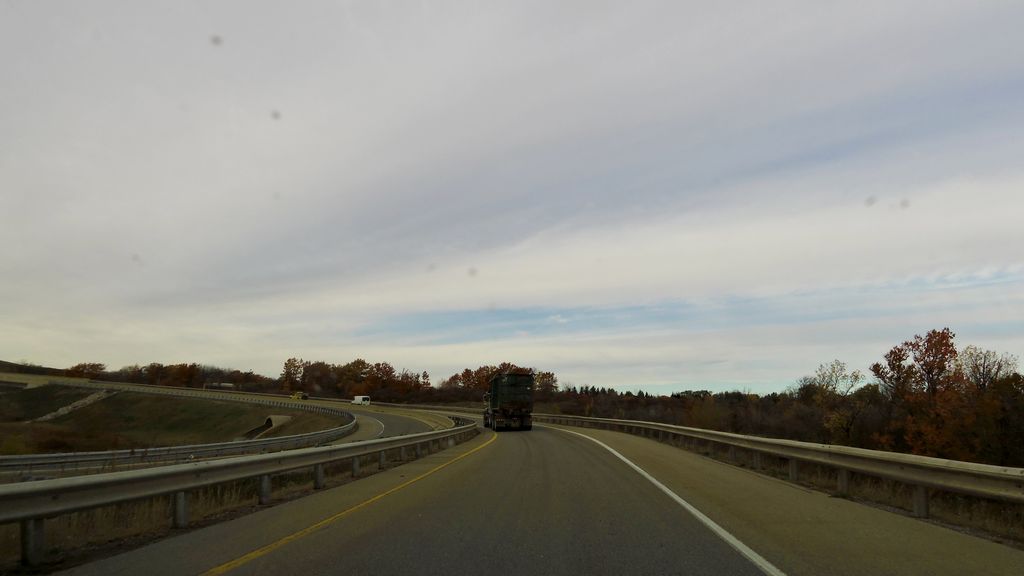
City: hamilton